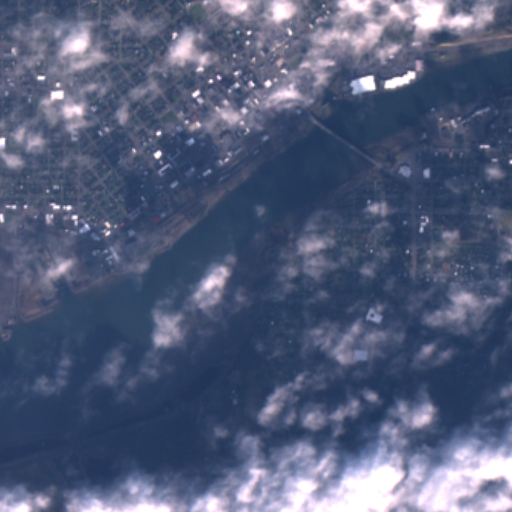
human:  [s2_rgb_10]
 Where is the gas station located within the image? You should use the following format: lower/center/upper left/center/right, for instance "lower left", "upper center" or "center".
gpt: The gas station is located in the upper right of the image.
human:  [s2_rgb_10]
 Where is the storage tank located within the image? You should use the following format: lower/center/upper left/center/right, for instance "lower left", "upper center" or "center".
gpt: The storage tank is located in the center left of the image.
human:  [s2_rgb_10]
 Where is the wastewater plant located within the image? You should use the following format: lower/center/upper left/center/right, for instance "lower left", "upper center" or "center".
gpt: The wastewater plant is located in the center left of the image.
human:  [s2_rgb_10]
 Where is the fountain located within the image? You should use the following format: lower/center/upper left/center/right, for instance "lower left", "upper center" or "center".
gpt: The fountain is located in the upper center of the image.
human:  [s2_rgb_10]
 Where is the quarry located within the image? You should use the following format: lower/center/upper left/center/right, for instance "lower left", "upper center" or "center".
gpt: There is no quarry in the image.